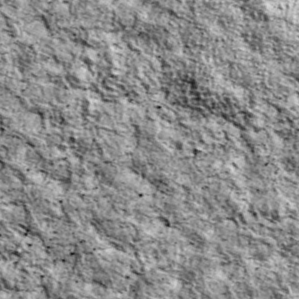
Label: non_frost